Interaction volume radius: 10 \u00c5
Interaction volume height: 10 \u00c5
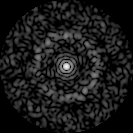
Disorder parameter: 0.8328